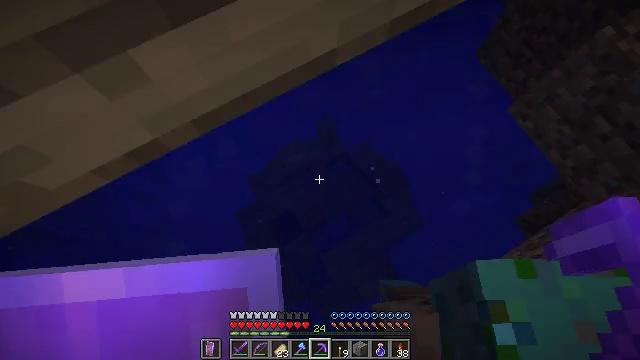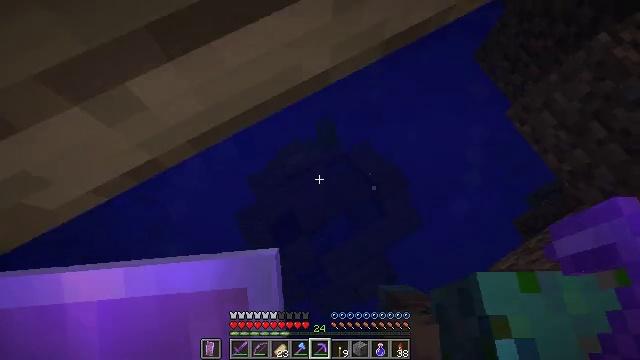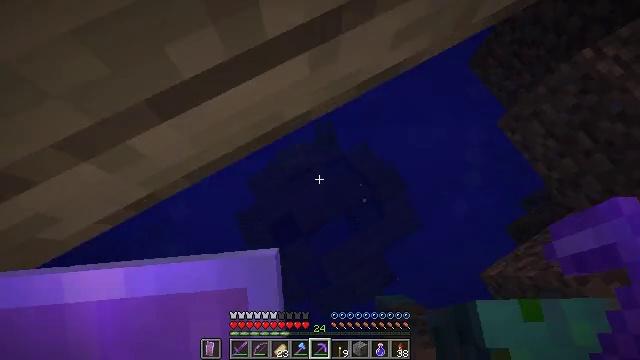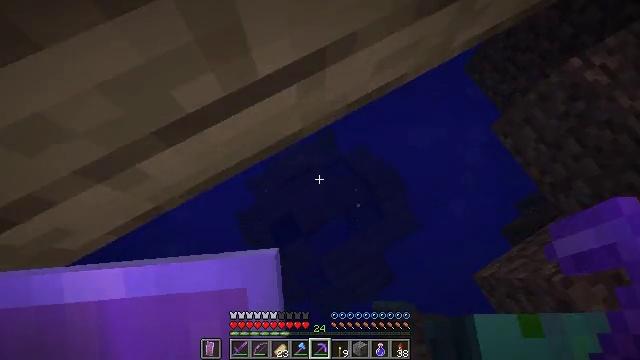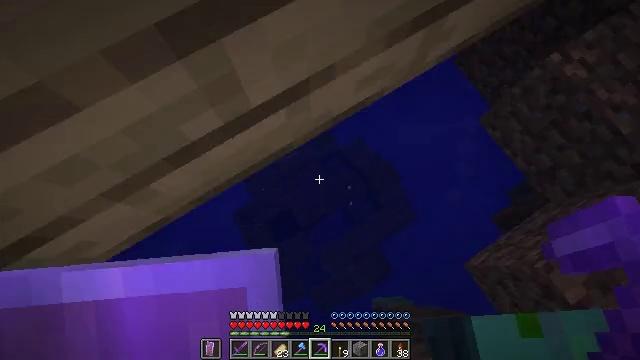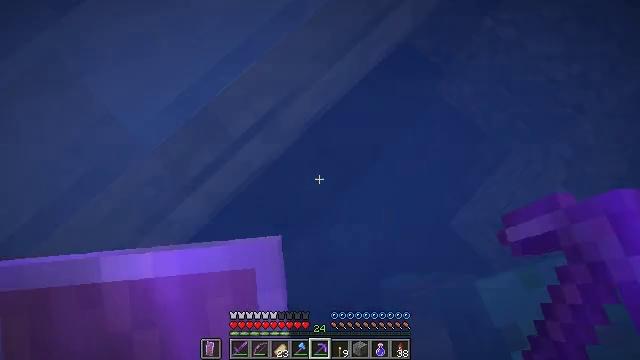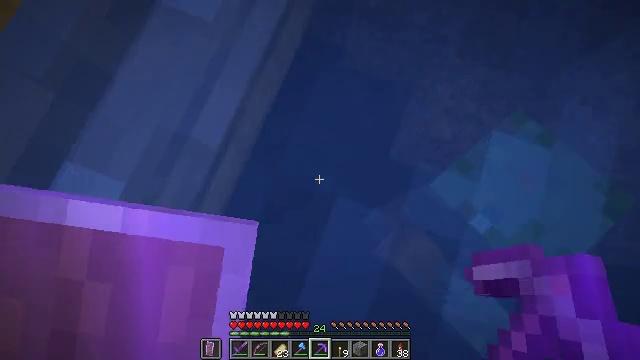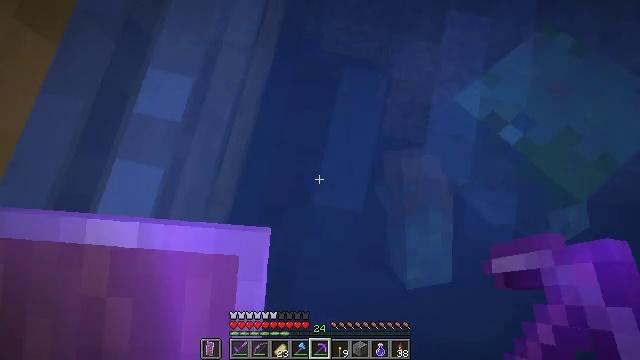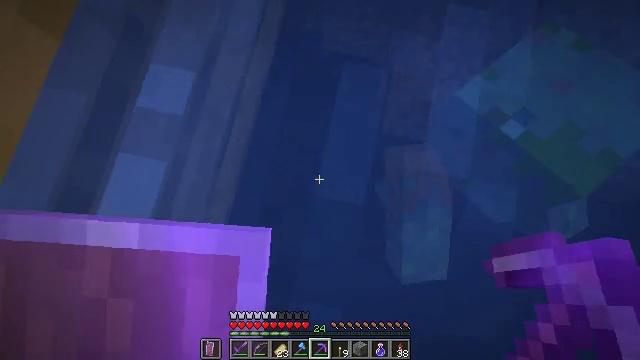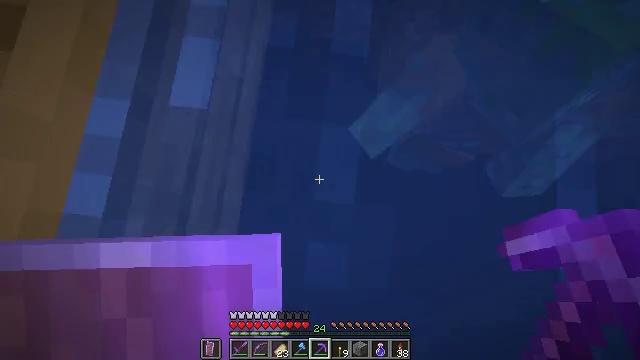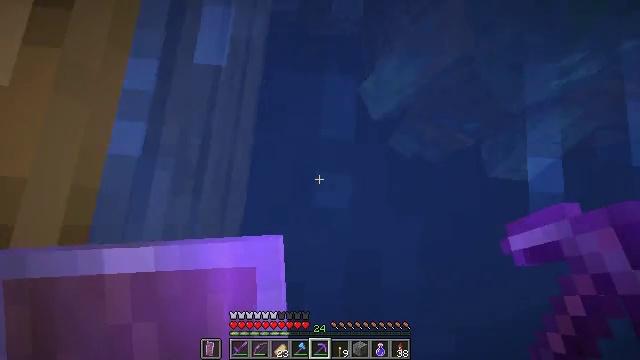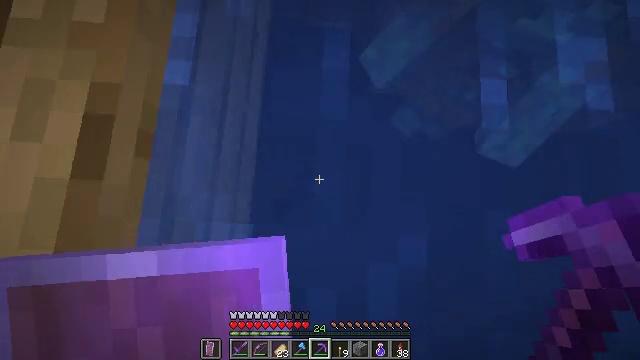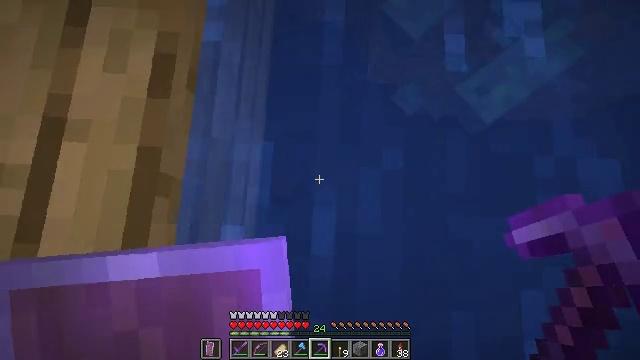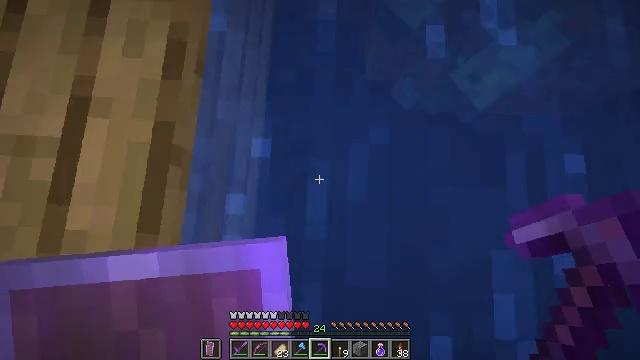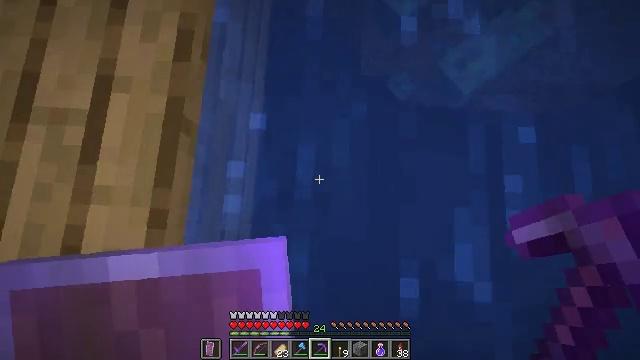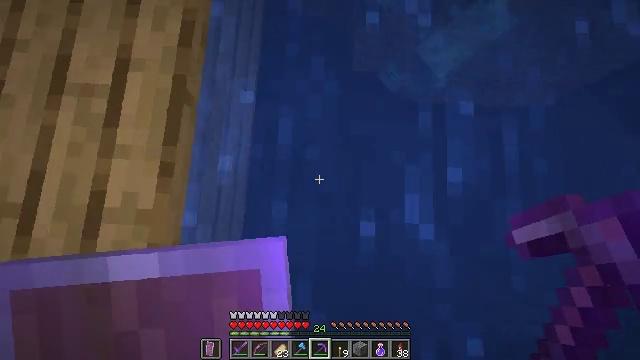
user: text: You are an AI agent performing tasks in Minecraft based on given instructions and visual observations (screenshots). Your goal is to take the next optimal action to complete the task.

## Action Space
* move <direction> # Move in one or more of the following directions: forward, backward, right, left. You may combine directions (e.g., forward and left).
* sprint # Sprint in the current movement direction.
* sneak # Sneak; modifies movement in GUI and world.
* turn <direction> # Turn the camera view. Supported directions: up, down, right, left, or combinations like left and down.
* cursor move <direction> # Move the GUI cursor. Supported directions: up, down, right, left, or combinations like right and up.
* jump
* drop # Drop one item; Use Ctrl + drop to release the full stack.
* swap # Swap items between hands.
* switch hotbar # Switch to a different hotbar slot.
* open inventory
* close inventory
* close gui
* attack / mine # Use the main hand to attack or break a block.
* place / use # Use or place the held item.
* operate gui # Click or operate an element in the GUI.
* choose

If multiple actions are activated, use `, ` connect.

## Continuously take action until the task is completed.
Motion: motion action
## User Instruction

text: Retrieve the white bed for later use.
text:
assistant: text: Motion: jump
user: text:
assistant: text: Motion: jump
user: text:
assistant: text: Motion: jump
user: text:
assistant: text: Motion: turn right and down, jump
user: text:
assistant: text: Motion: move back, turn right and down, jump
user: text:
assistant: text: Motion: move back, turn right and down, jump
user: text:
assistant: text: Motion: move back, turn right, jump
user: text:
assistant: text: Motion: move back, jump
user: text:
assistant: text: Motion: move back, jump
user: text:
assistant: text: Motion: move back, jump
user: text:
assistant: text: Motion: move back, jump
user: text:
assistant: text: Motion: move back, jump
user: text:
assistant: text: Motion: move back and move right, jump
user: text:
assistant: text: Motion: move back and move right, jump
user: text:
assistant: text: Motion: move back and move right, jump
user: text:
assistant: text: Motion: move back and move right, jump
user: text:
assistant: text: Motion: move back, turn left and up, jump
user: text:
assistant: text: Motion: move back, turn left and up, jump
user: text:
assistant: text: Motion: move back, turn up, jump
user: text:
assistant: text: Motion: move back, turn up, jump
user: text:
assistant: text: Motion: move back, turn up, jump
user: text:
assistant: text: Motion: move back, turn up, jump
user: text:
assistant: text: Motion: move back, turn up, jump
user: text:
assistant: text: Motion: move back, turn up, jump
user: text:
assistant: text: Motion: move back, turn left and up, jump
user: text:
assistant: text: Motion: turn left and up, jump
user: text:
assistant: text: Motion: turn up, jump
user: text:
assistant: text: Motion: jump
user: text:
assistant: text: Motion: jump
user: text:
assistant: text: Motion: move left, jump